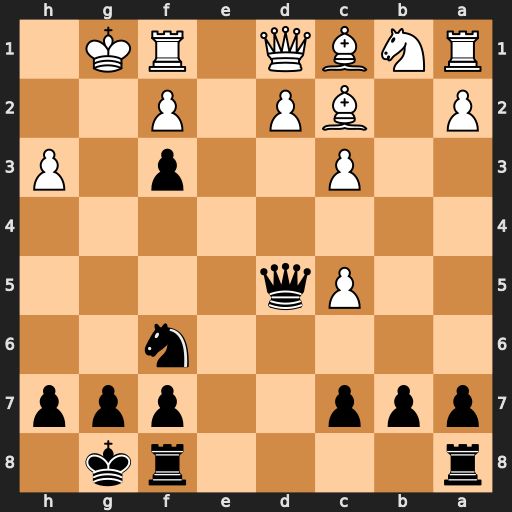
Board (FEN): r4rk1/ppp2ppp/5n2/2Pq4/8/2P2p1P/P1BP1P2/RNBQ1RK1
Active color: b
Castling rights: -
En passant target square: -
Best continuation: Qg5+ Kh1 Qg2#